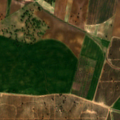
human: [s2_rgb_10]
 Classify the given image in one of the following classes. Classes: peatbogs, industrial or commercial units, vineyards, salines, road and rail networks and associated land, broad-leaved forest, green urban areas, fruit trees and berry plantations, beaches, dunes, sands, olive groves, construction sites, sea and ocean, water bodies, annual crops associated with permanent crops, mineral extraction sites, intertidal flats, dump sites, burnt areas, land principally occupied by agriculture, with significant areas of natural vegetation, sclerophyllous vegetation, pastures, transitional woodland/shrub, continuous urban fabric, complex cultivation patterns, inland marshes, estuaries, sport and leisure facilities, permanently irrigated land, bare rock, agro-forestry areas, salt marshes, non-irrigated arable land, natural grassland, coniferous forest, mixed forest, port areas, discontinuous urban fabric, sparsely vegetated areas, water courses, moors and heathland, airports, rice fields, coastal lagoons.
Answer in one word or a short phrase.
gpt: non-irrigated arable land, permanently irrigated land, olive groves, complex cultivation patterns